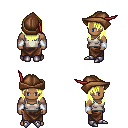
a pixel art fantasy rpg character, male body template, human, dark skin, white pirate shirt, robe skirt, gold long hairstyle, leather cap, white cloth bracers, metal boots, four views (front, back, left, right), 2x2 character sprite sheet, small pixel art, hard edges, no anti-aliasing